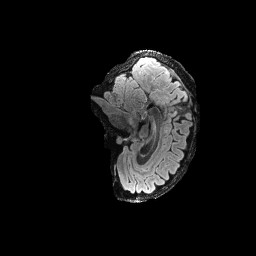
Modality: FLAIR
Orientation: sagittal
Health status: ill
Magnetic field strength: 3 T